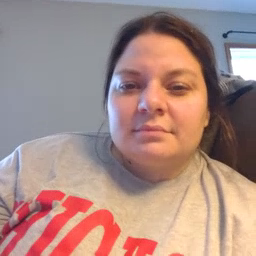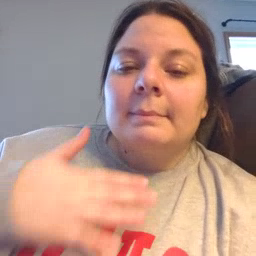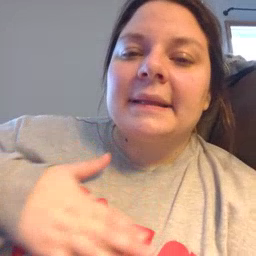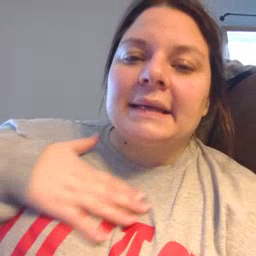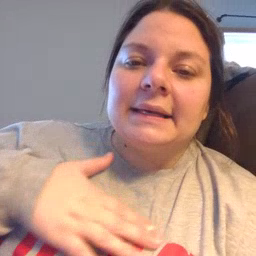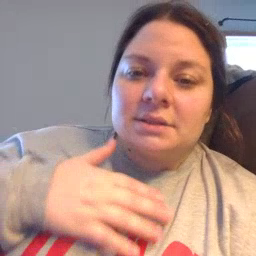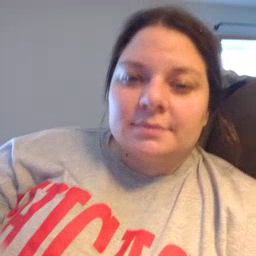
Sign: please